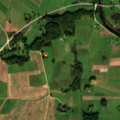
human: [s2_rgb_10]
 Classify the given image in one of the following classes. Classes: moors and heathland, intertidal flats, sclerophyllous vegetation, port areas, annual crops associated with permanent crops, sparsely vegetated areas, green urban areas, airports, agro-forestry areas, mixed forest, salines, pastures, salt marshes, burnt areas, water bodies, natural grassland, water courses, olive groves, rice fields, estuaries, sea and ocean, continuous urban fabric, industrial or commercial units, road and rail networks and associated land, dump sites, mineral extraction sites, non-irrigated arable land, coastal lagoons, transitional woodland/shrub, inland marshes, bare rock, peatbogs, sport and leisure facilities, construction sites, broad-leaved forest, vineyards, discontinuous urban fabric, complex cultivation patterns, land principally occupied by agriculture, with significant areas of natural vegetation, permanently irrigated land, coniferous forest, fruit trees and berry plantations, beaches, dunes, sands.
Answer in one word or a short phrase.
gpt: discontinuous urban fabric, non-irrigated arable land, complex cultivation patterns, land principally occupied by agriculture, with significant areas of natural vegetation, broad-leaved forest